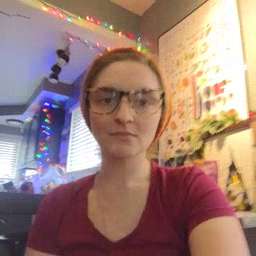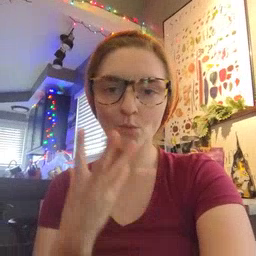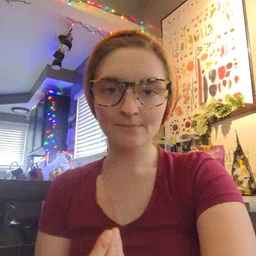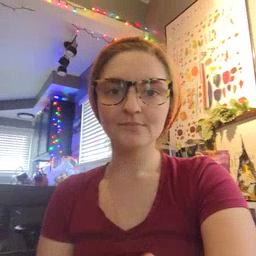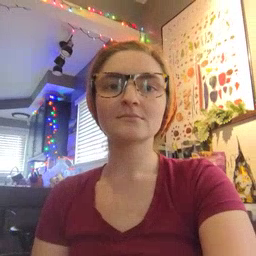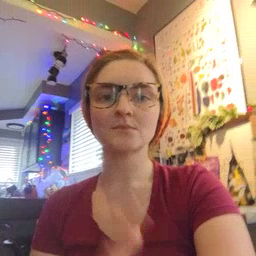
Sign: wet